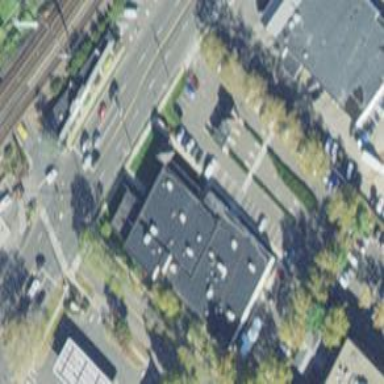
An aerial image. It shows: Healthcare clinic.